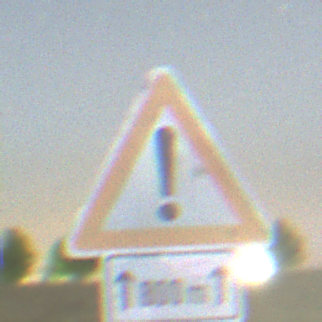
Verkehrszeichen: Gefahrenstelle
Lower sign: LaengeEinerStrecke1
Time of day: Night
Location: Outdoor (Nature)
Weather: Clear
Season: NotSpecified
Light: Natural